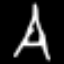
Label: The Eiffel Tower